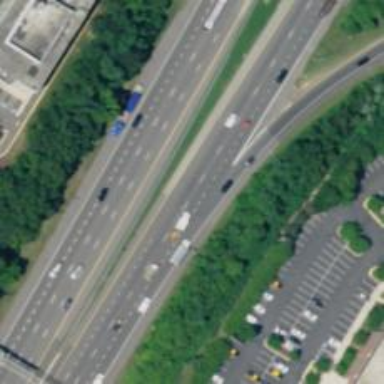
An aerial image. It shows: Asphalt road classified as primary highway with expressway characteristics.